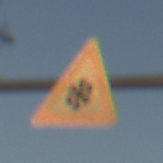
Verkehrszeichen: SchneeOderEisglaette
Umgebung: Outdoor, Nature
Tageszeit: SunriseSunset
Wetter: Clear
Licht: Natural
Jahreszeit: NotSpecified
Kontrast: HighContrast